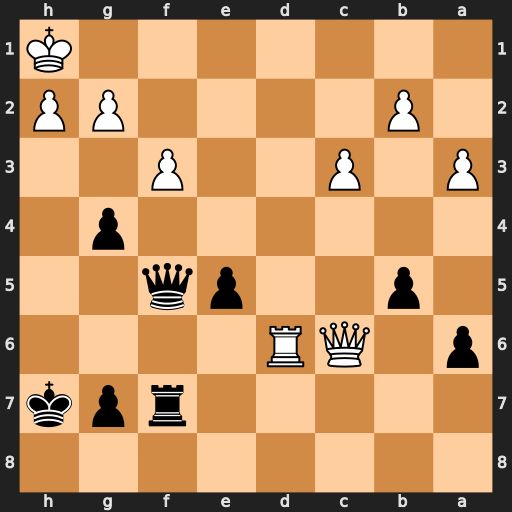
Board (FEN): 8/5rpk/p1QR4/1p2pq2/6p1/P1P2P2/1P4PP/7K
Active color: b
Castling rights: -
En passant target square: -
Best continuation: Qb1+ Rd1 Qxd1#